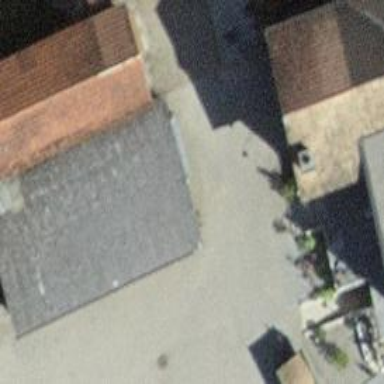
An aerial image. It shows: Garage.